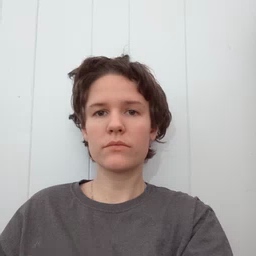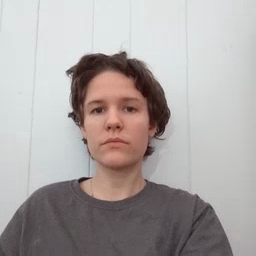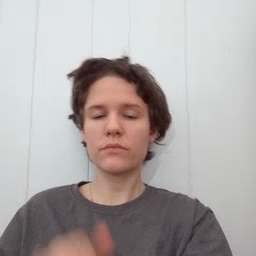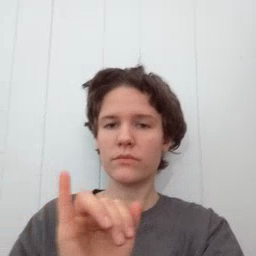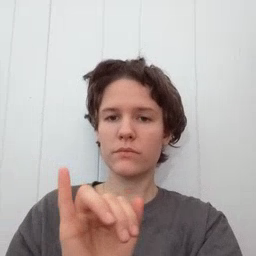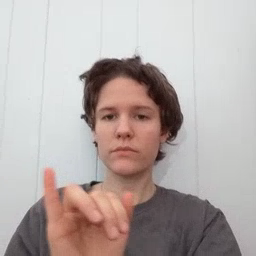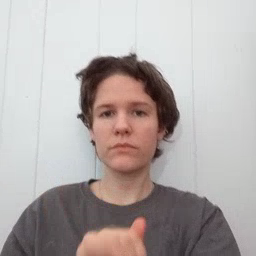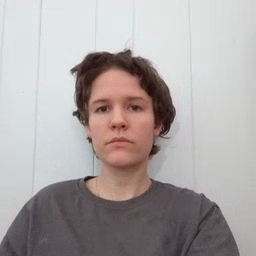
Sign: same